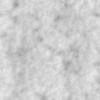
Label: no_change